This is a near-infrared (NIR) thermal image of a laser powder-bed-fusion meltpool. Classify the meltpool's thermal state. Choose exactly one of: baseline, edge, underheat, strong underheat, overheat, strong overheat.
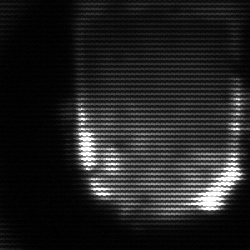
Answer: baseline